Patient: sex F, age 60
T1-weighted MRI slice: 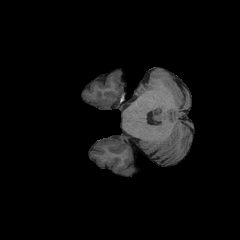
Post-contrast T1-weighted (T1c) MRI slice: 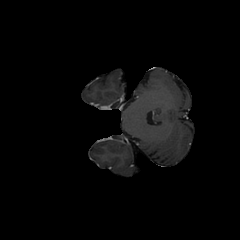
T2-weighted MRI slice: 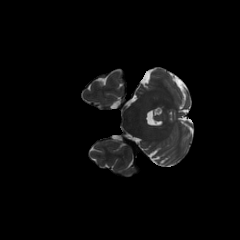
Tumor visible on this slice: no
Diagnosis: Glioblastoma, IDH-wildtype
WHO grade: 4